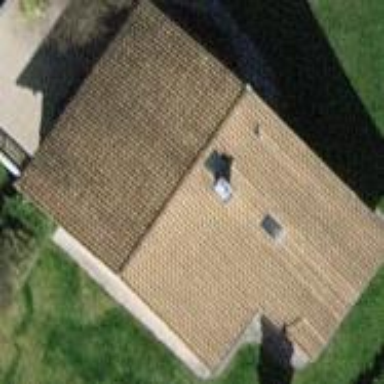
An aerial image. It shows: Detached building with gabled roof made of tiles. The roof is oriented across the building.